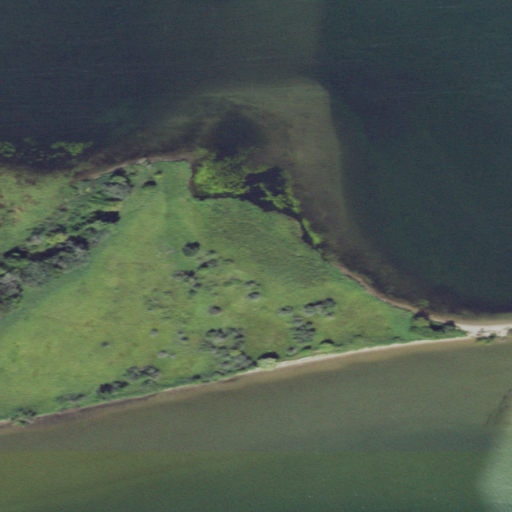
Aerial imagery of cape in Minnesota named Sand Point containing open water, herbaceous wetlands, and woody wetlands